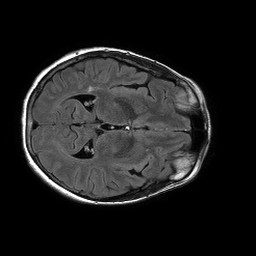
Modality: FLAIR
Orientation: axial
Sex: female
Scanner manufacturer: philips
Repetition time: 11 s
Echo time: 0.125 s